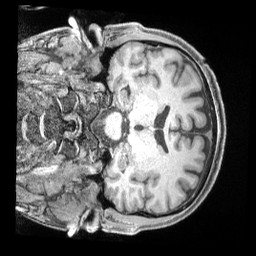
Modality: T1w
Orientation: coronal
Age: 35
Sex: male
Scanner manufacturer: siemens
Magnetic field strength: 3 T
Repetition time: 2 s
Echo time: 0.00211 s